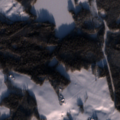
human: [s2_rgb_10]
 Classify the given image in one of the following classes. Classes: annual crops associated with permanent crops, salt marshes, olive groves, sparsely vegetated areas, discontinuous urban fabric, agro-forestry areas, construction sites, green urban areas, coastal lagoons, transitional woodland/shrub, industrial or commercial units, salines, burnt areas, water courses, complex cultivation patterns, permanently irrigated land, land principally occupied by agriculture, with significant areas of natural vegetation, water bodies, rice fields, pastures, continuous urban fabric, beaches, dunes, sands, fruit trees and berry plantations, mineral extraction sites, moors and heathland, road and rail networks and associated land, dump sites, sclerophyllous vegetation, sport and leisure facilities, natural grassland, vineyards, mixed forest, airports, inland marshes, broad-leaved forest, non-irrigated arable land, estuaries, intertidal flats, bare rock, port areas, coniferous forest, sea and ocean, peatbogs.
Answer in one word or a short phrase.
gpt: land principally occupied by agriculture, with significant areas of natural vegetation, broad-leaved forest, coniferous forest, mixed forest